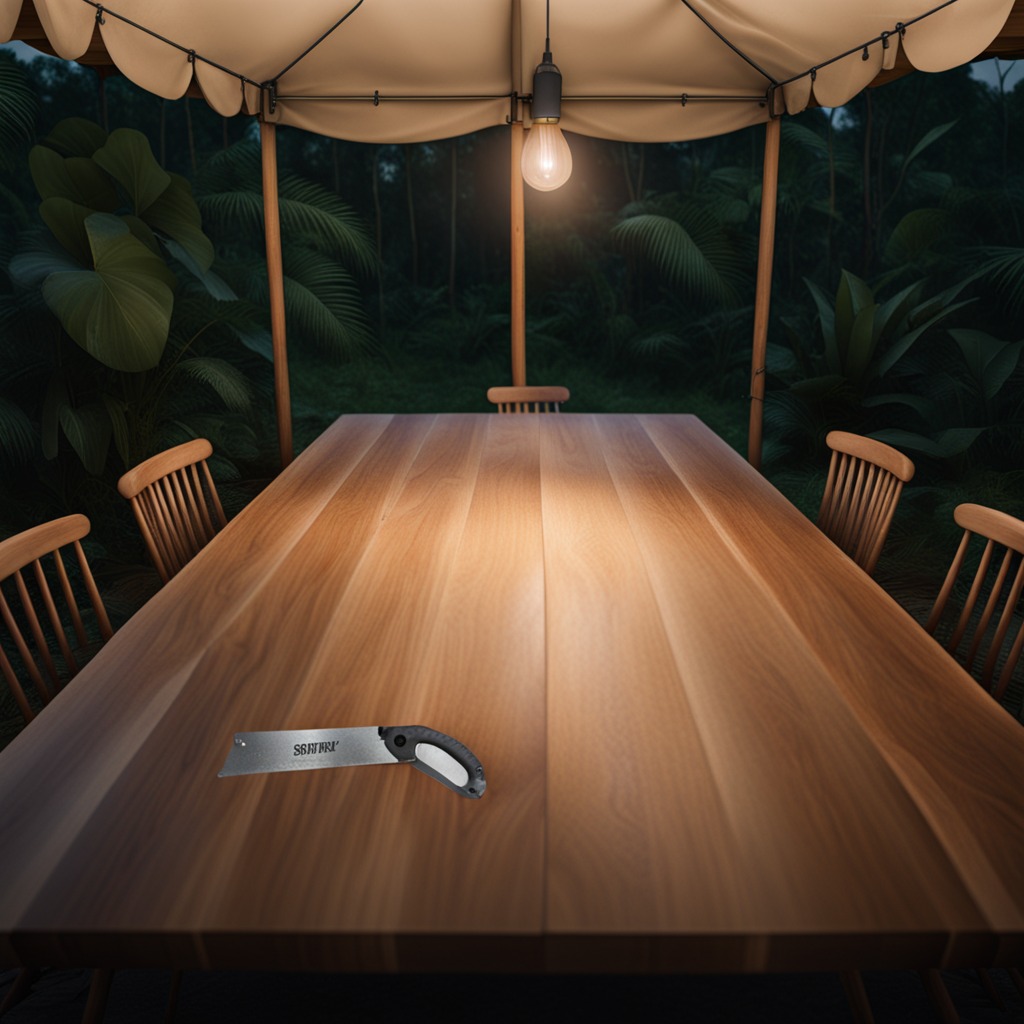
A metal saw is lying on a wooden table inside a jungle field workshop tent at night.